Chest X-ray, AP view. Patient: 49 years old, sex M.
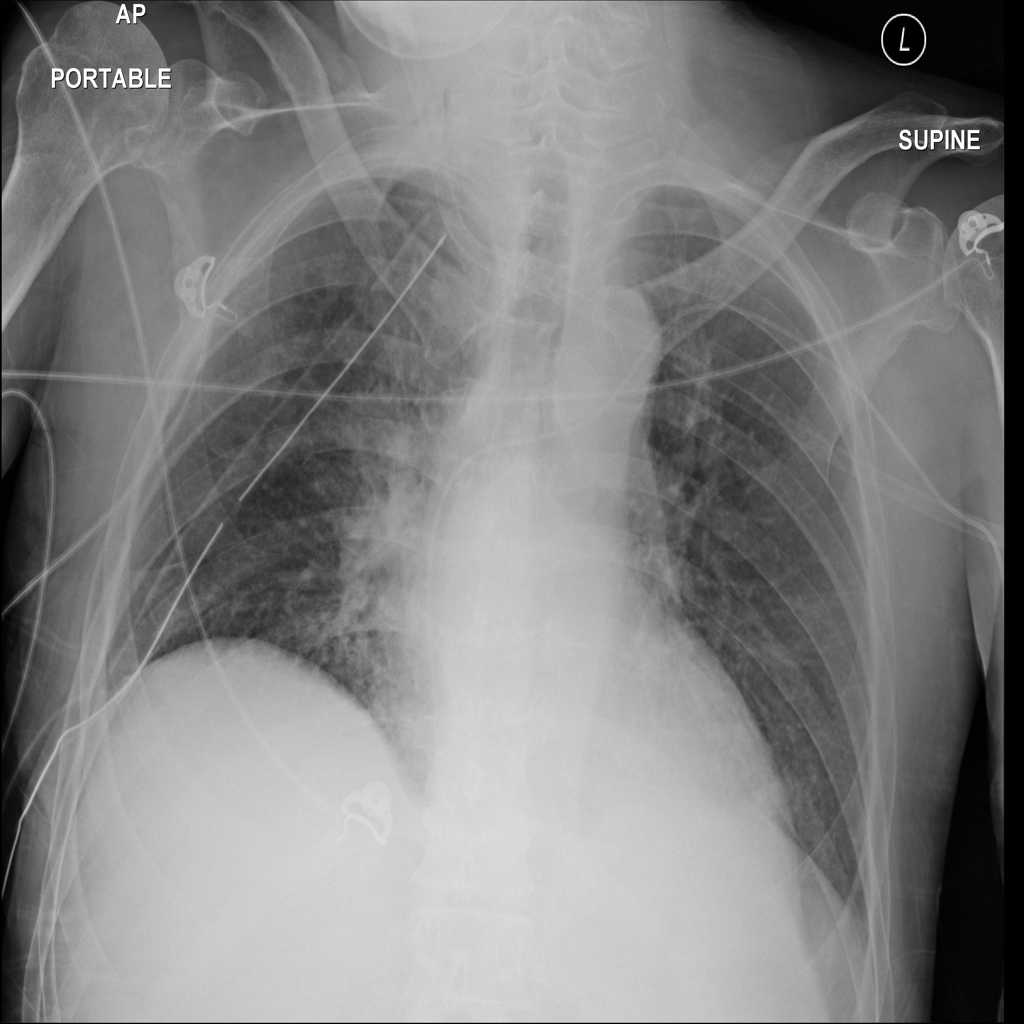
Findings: No Finding